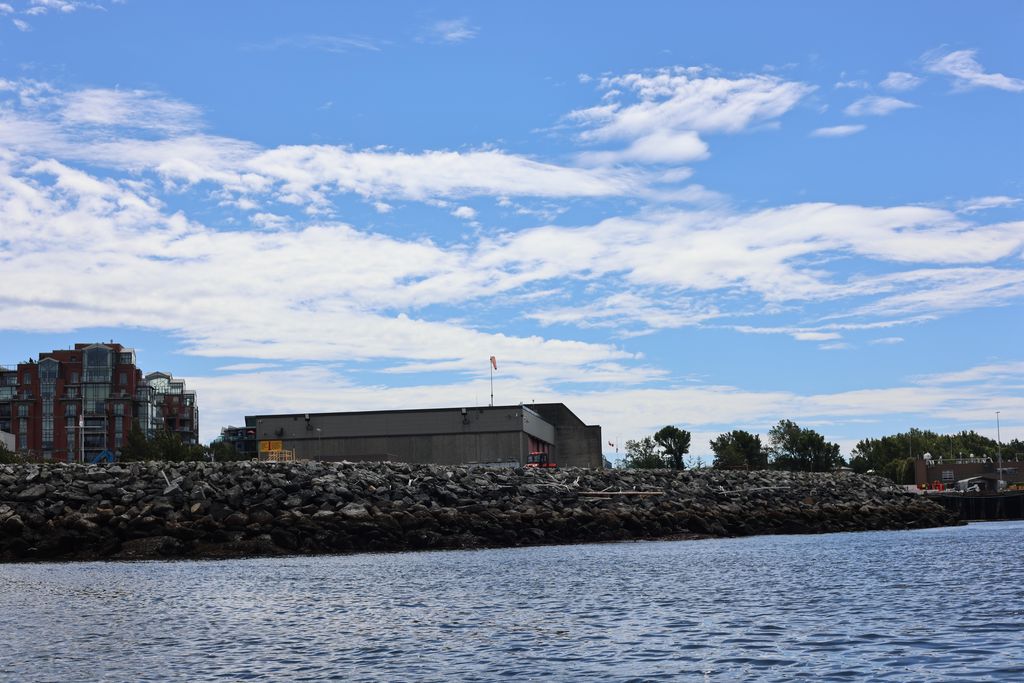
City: victoria